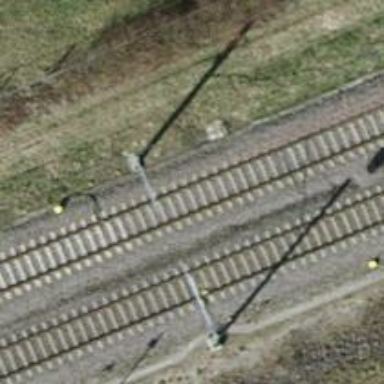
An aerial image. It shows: Catenary mast for power lines.